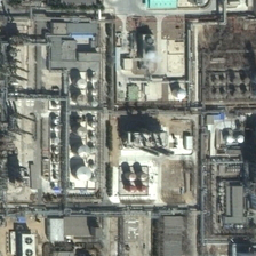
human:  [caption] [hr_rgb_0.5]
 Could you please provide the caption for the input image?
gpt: there are many grey roof houses near the storage tank .

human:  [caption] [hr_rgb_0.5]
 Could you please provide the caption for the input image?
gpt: The buildings were neatly arranged around the sparse vegetation.

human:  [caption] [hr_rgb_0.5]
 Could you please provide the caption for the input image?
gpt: a storage tank with many white or gray domes on land .

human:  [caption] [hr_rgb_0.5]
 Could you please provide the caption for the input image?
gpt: The buildings are neatly arranged around the sparse vegetation.

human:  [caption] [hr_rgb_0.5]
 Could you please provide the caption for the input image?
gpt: a lot of buildings and sparse vegetation .